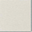
Piece: xx